Question: I wonder how to achieve styling like in the following mockup?

The red box is centered relatively to parent element. Blue box takes all the space between lefte edge of its parent and right edge of blue box. And white space is just part of parent's background. Red box is 300px wide.
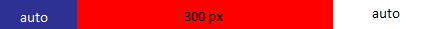
Answer: You could achieve this using CSS tables:
<URL>
Just set the parent element's 'display' to 'table', and add 'table-layout: fixed'. Set the 'display' of the children elements to 'table-cell', and give them widths of '100%'. In doing so, they will fluidly fill the remaining area.
'''
<div class="parent">
<div class="child"></div>
<div class="child fixed"></div>
<div class="child"></div>
</div>
'''
'''
.parent {
display: table;
table-layout: fixed;
width: 100%;
}
.parent > .child {
display: table-cell;
height: 100px;
width: 100%;
}
.parent > .child.fixed {
width: 300px;
}
'''
---
Alternatively, if you want to avoid CSS tables, you could also use <URL> to set the widths of the elements.
In this case 'width: calc((100% - 300px) / 2)' would work.
<URL>
'''
.parent > .child {
height: 100px;
width: calc((100% - 300px) / 2);
display: inline-block;
vertical-align: top;
}
.parent > .child.fixed {
width: 300px;
}
'''
Just take <URL> into consideration.